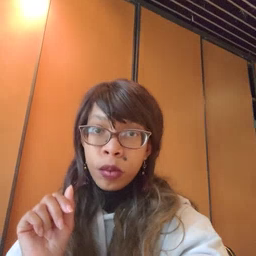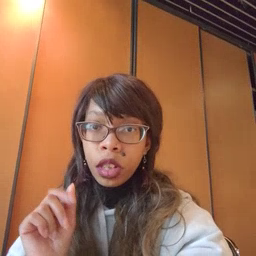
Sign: up